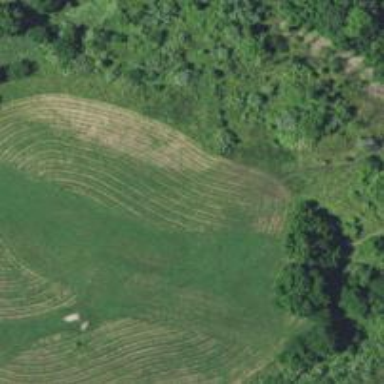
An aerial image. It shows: Disc golf basket.